Group 1:
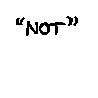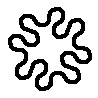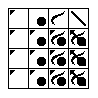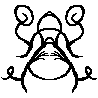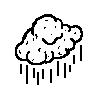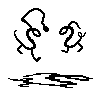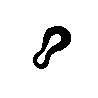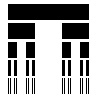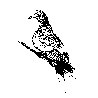
Group 2:
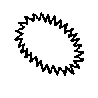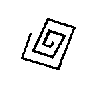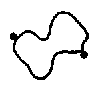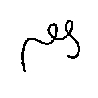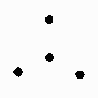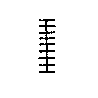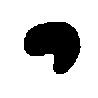
Rule separating the two groups: Images not currently being used as examples in any other Bongard Problem on the OEBP vs. images used in other Bongard Problems.
Author: Leo Crabbe